Question: I'm new to vaadin. I came across with a bug that full name is not visible in twin-column component's values. I have very long names inside the left side of the twin-column. I increased the width of the component much as I can. But still some lines are there that not visible full name.
I tried to add some css, even that didn't work.
'''
.v-select-twincol-options .v-select-twincol-break-word{word-wrap: break-word;}
'''
I tried with this css line. Any wrong in here? Or any idea to solve this. Please help me on this..
Thank you in advance.

'''
private TwinColSelect createTemplateSelectTwinColumn()
{
TwinColSelect twinColSelect = new TwinColSelect("Related Templates");
twinColSelect.setNullSelectionAllowed(true);
twinColSelect.setMultiSelect(true);
twinColSelect.setImmediate(true);
twinColSelect.setSizeFull();
Collection<File> templates = getTemplates();
Collections.sort((List<File>) templates, new Comparator<File>()
{
@Override
public int compare(final File f1, final File f2)
{
return f1.getName().compareTo(f2.getName());
}
});
for (File file : templates)
{
twinColSelect.addItem(file.getNodeId());
twinColSelect.setItemCaption(file.getNodeId(), file.getName());
}
return twinColSelect;
}
'''
Method where I'm creating the twinColumn inside a 'FormLayout'
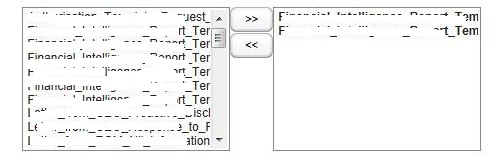
Answer: Vaadin's TwinColSelect eventually results in two standard HTML option list controls in the DOM; see the DOM of this example: <URL>

'word-wrap' is, however, <URL> on option list items.
Consider creating your "own" TwinColSelect from two Vaadin tables. Vaadin tables are much more flexible regarding CSS styling.